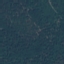
Land use / land cover class: Forest